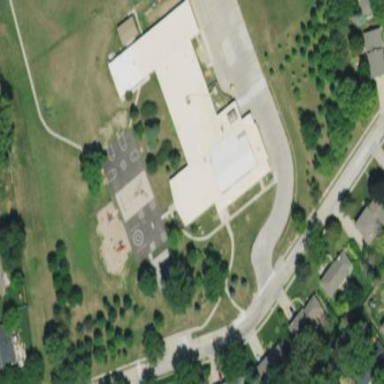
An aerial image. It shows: School building with school amenities.